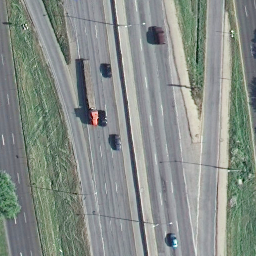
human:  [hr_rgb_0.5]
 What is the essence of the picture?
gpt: freeway